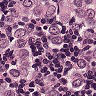
Metastatic tissue present: yes